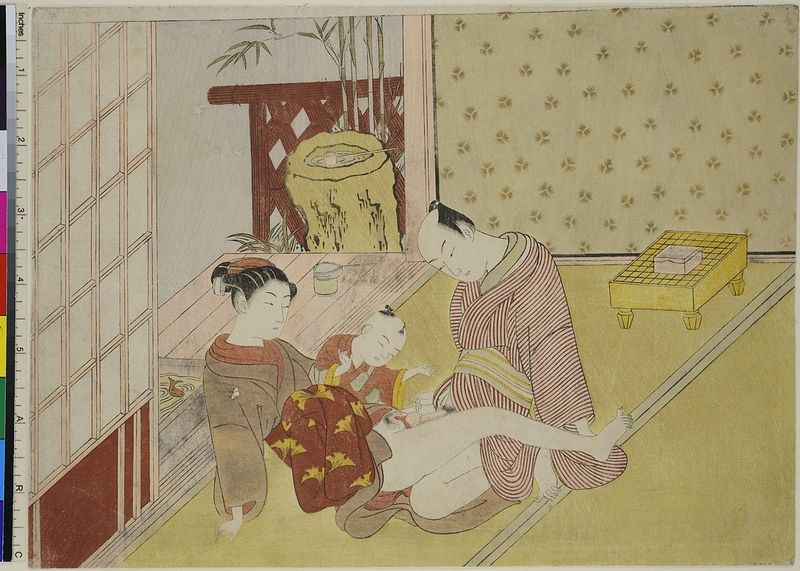
Künstler: Suzuki Harunobu
Standort: Hamburg
Institution: Museum für Kunst und Gewerbe Hamburg
Schlagwörter: akt, mann, frau, raum, wand, familie, holzschnitt, japan, geschlecht, japanisch, sex, druckgraphik, druckgrafik, bambus, zeit, farbholzschnitt, wandschirm, geschlechtsverkehr, edo, geschlechtsakt, koitus, reproduktionen, druckerzeugnisse, shunga